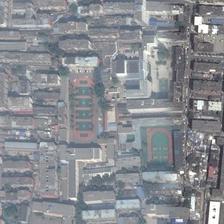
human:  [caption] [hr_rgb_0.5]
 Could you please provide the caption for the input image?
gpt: four badminton fields and a small football court nearby .

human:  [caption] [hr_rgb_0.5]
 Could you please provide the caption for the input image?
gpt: the south side of high buildings are basketball courts and a football field .

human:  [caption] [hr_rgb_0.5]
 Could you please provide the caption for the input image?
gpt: many different buildings are around two playground separately .

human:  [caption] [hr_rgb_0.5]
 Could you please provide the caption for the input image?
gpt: two playgrounds with basketball fields in them are surrounded by many buildings .

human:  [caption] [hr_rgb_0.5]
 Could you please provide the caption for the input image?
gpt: a large playground with two basketball fields in it and another with four are surrounded by many trees and houses .